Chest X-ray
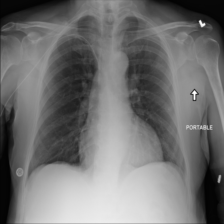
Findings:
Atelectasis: negative
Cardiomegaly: negative
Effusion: negative
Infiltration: negative
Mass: negative
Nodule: positive
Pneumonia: negative
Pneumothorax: negative
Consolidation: negative
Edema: negative
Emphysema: negative
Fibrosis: negative
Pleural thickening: negative
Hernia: negative